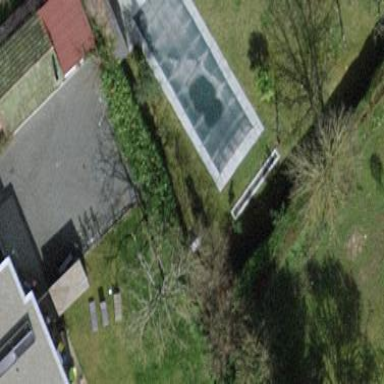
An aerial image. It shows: Swimming pool located in leisure land.